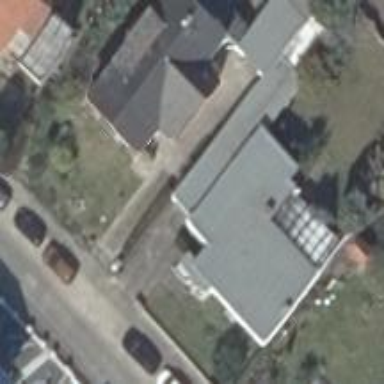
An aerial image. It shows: Detached building with gabled roof.